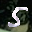
Label: 5